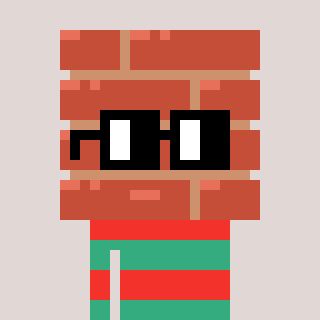
a pixel art character with square black glasses, a wall-shaped head and a teal-colored body on a warm background